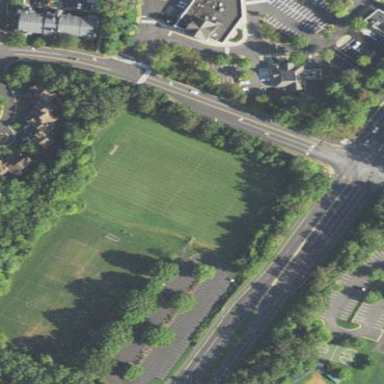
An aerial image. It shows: Soccer pitch with grass surface for leisure and sports.